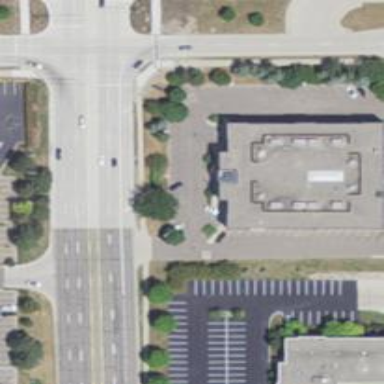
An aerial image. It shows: Retail building that houses furniture shop.